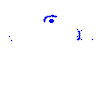
Particle: pion